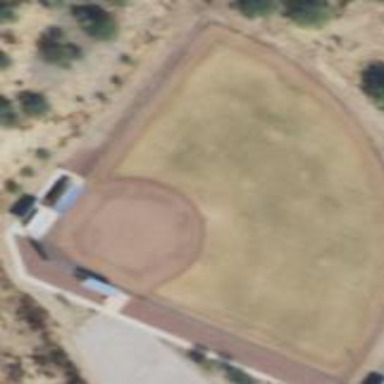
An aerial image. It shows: Softball pitch for leisure and sport activities.